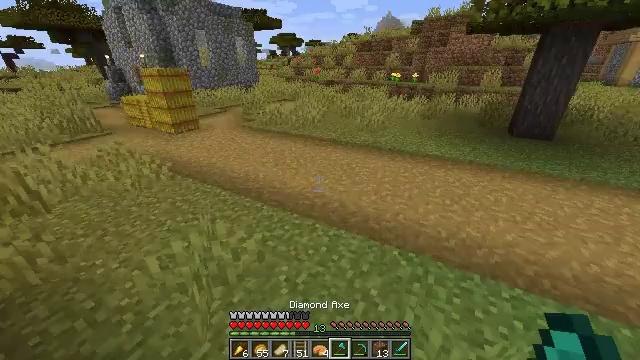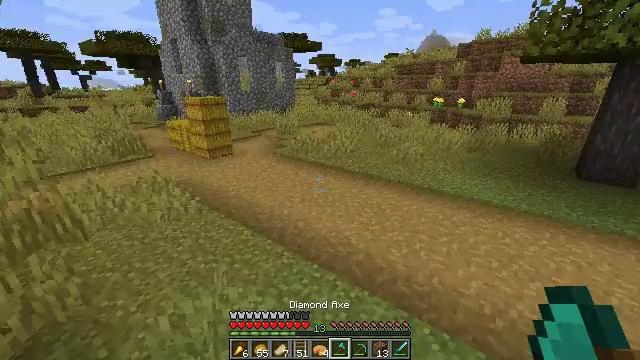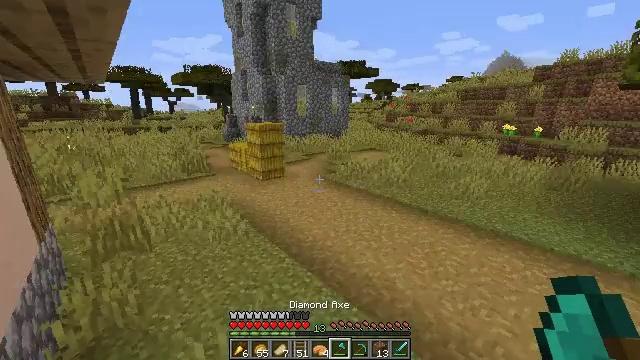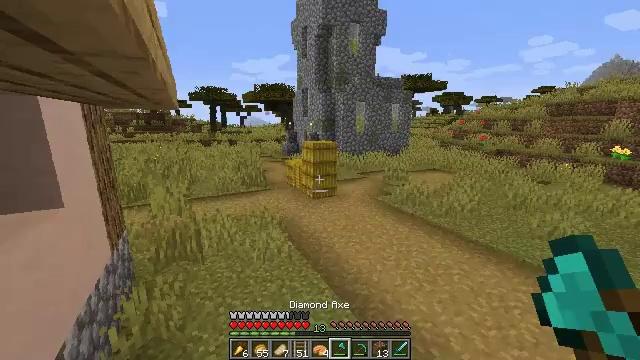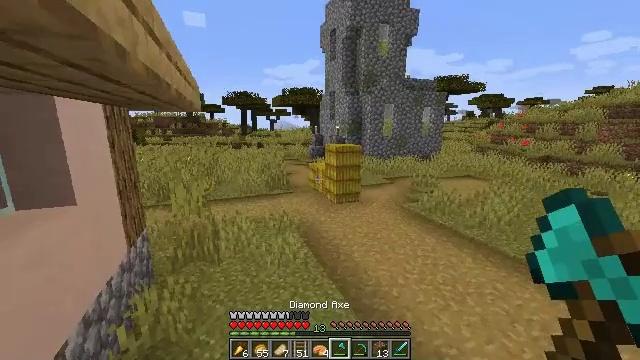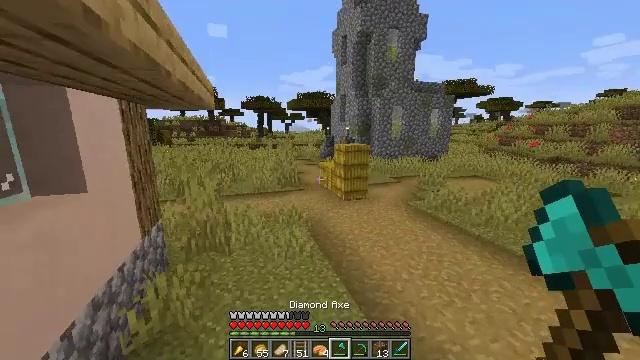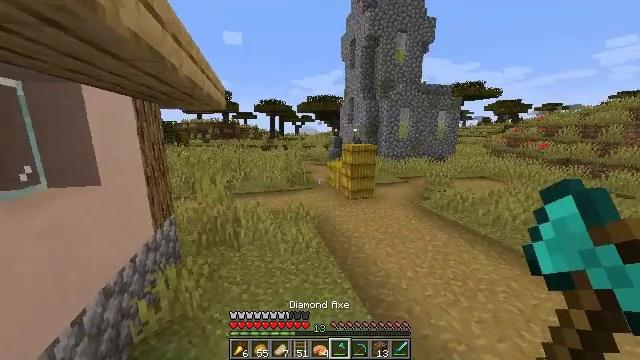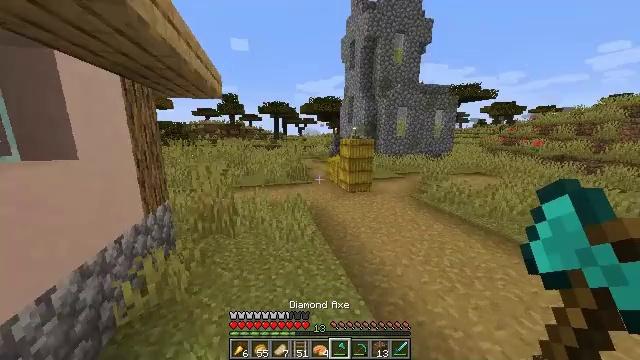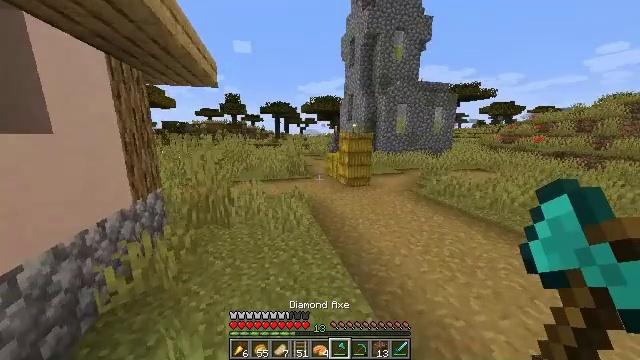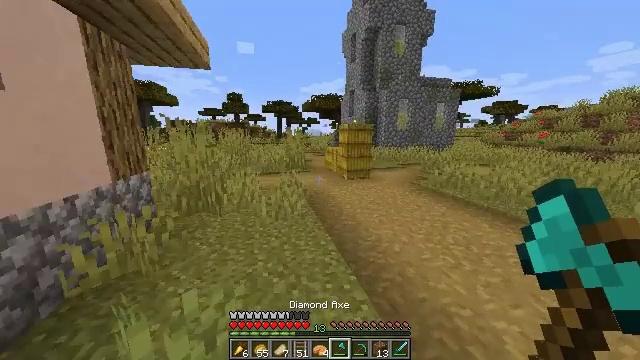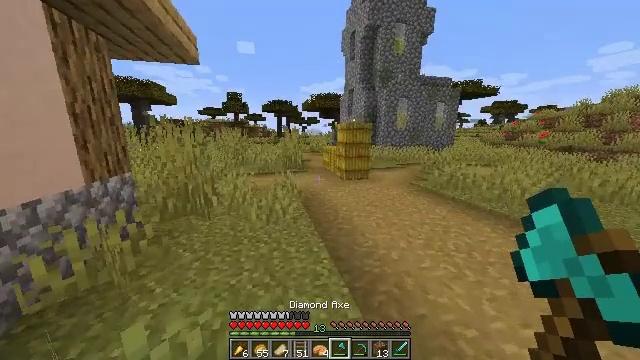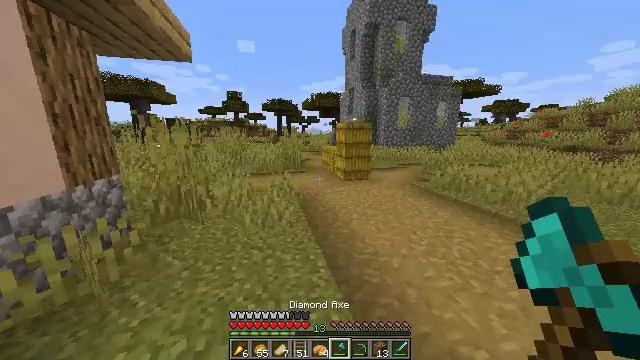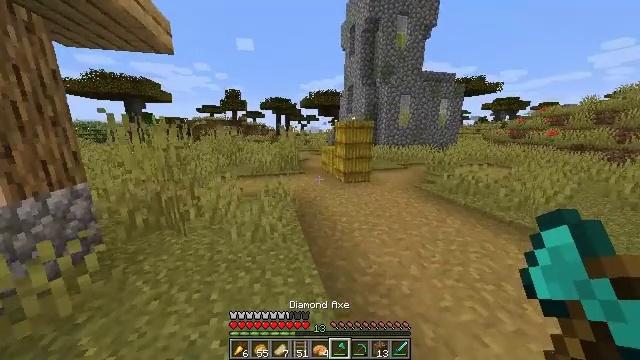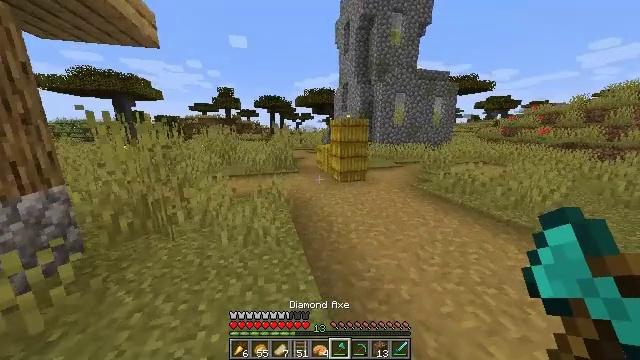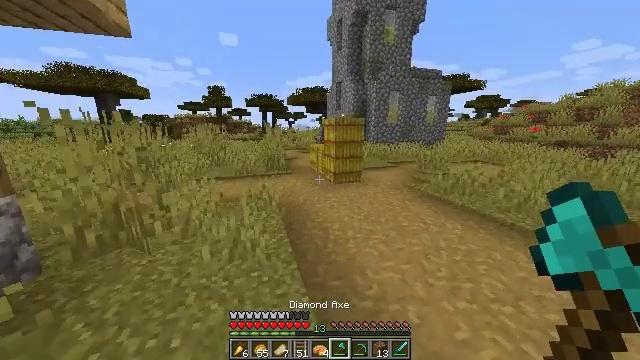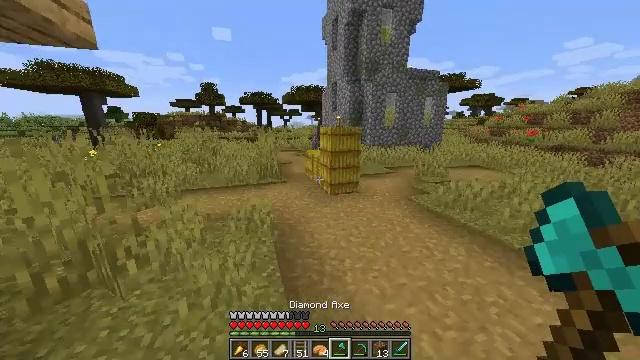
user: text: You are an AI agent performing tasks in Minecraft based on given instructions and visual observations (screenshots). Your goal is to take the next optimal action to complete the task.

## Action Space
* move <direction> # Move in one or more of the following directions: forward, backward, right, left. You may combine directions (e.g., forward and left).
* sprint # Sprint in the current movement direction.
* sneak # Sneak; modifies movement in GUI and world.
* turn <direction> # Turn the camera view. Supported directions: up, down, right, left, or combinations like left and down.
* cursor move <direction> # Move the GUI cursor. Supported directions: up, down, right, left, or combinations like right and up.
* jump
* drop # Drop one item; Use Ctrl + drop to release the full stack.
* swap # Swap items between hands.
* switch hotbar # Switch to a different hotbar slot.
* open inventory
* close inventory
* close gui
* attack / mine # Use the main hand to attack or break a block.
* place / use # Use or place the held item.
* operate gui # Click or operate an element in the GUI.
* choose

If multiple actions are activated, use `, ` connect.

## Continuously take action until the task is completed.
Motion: motion action
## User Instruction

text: Attack the hay block to get hay.
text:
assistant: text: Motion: move forward, turn left and up
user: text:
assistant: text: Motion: move forward, turn left and up
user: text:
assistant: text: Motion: move forward, sprint, turn left and up
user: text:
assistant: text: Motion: move forward, sprint, turn left
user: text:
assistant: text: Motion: move forward, sprint, turn left
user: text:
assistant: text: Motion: move forward, turn left
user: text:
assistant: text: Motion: move forward
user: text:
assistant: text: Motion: move forward, sprint
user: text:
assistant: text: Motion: move forward, sprint
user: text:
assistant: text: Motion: move forward, sprint
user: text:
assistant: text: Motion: move forward, sprint
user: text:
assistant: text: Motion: move forward
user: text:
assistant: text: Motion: move forward, turn right
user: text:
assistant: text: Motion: move forward, turn right, jump
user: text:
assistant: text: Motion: move forward, turn right, jump
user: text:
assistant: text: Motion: move forward, jump
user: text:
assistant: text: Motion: move forward, jump
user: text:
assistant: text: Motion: move forward, jump
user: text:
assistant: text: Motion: move forward
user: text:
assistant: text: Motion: move forward, turn right
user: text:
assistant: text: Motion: move forward
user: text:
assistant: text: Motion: move forward
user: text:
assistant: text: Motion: move forward
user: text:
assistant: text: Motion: move forward
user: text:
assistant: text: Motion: move forward
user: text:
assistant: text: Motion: move forward
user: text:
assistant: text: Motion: move forward
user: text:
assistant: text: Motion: attack / mine
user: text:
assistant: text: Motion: attack / mine
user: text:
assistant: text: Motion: turn right, attack / mine